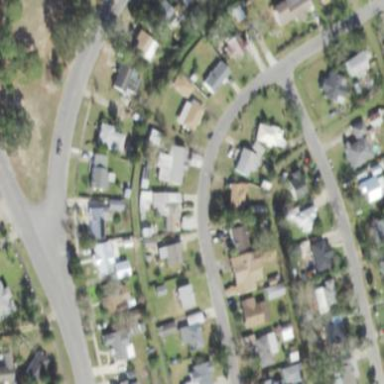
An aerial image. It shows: Single-family residential area.